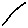
Label: line